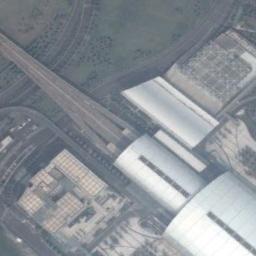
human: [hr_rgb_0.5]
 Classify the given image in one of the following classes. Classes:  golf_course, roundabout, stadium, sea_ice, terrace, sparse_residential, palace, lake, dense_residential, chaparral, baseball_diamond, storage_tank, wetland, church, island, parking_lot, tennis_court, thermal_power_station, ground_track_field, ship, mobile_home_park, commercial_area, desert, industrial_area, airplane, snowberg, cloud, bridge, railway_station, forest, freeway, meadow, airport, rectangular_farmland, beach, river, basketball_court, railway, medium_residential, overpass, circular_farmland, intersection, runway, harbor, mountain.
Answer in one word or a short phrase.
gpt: railway_station